Question: Okay, I understand the problem is, I sort of understand constraints in that they need to be unique in the db (didn't really know that before now, so I learned something. Not sure what they are for at the moment, but can learn later. My problem is, I think a simple matter of not understanding how MySQL Workbench assigns constraints. Apparently, you can set it in options to do so automatically which I think I am setup to do; however, something that I did made many constraints the same because they used the same FK, here is an example of what I mean:
Table 1:
'''
CONSTRAINT 'dish_type'
FOREIGN KEY ('dish_type' )
REFERENCES 'acs_operations_dev'.'dish_types' ('id' )
ON DELETE NO ACTION
ON UPDATE CASCADE,
CONSTRAINT 'tech_number'
FOREIGN KEY ('tech_number' )
REFERENCES 'acs_operations_dev'.'employees' ('tech_number' )
ON DELETE NO ACTION
ON UPDATE CASCADE)
'''
Table 2
'''
PRIMARY KEY ('id') ,
INDEX 'tech_number' ('tech_number' ASC) ,
INDEX 'car' ('car' ASC) ,
INDEX 'field_dev_coach' ('field_dev_coach' ASC) ,
UNIQUE INDEX 'etad_user_UNIQUE' ('etad_user' ASC) ,
CONSTRAINT 'tech_number'
FOREIGN KEY ('tech_number' )
REFERENCES 'acs_operations_dev'.'employees' ('tech_number' )
ON DELETE NO ACTION
ON UPDATE CASCADE,
CONSTRAINT 'car'
FOREIGN KEY ('car' )
REFERENCES 'acs_operations_dev'.'cars' ('id' )
ON DELETE NO ACTION
ON UPDATE CASCADE,
'''
I left out some parts - just trying to show the problem - i.e. on tech_number.
I created the tables manually, on the model page (i.e. I did not use the EER "drawing" style). When I created the FKs, here is what I have done:

What is it that I am doing here that is causing WB to not auto-assign constraints? Also, what can I do to go back and fix it within WB.
I hope that makes sense. I used this method for every table, btw - so it is consistent across the board. Thanks!
Mike
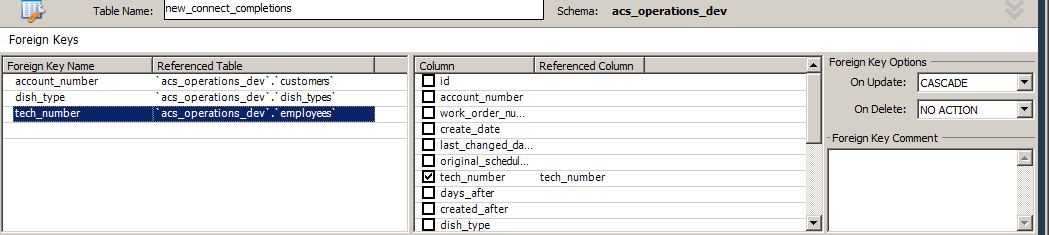
Answer: 1. Check that the tables are InnoDB
2. Check that the columns for the foreign key have the same data type. If you are using integer columns check that both are either unsigned or signed.
3. Check the names of the foreign keys they have to be unqiue. I usually use the following fromat fk_currenttablename_foreignkeytablename